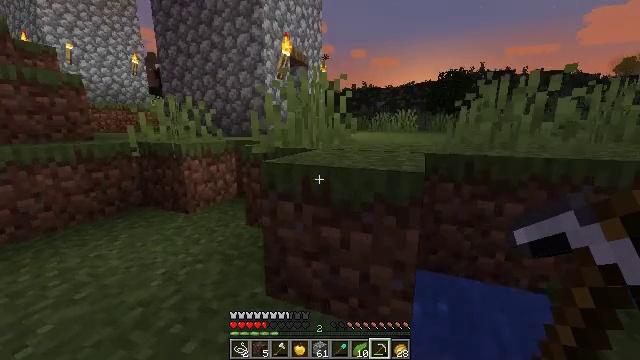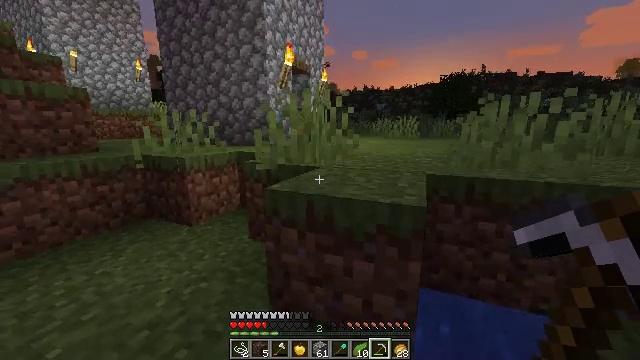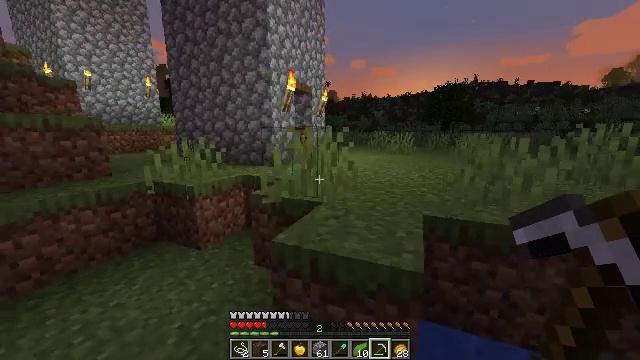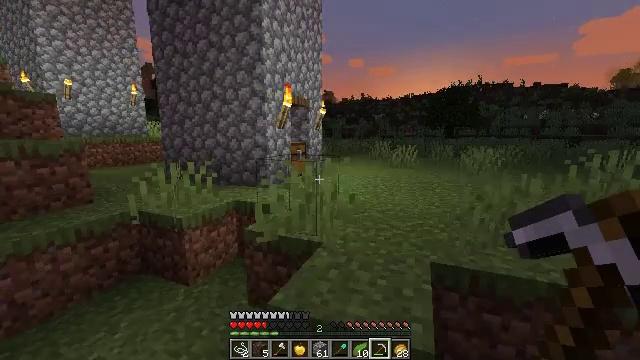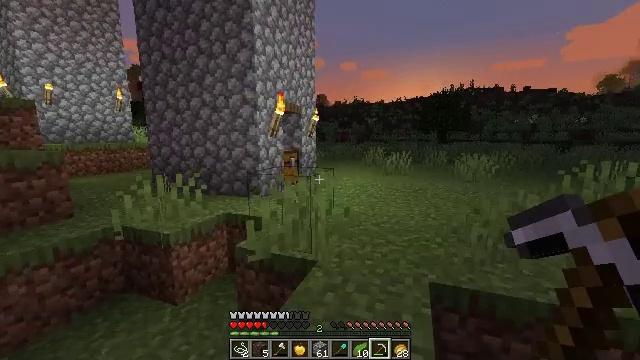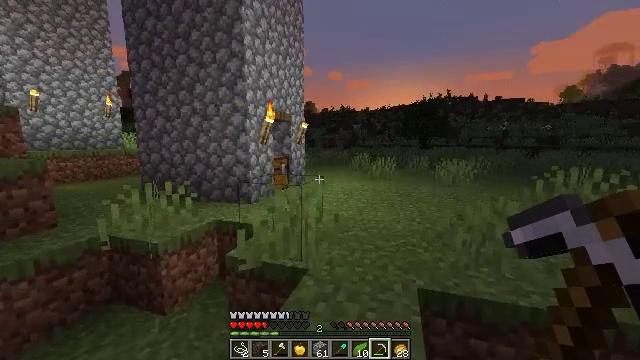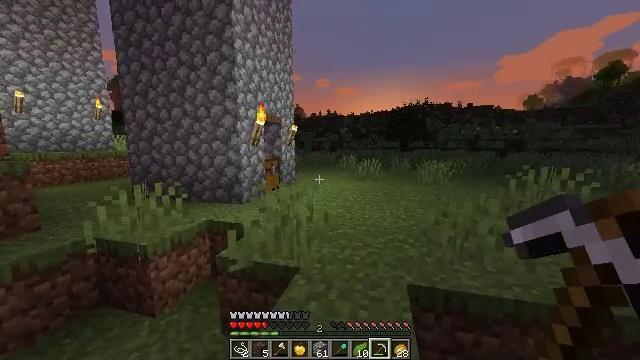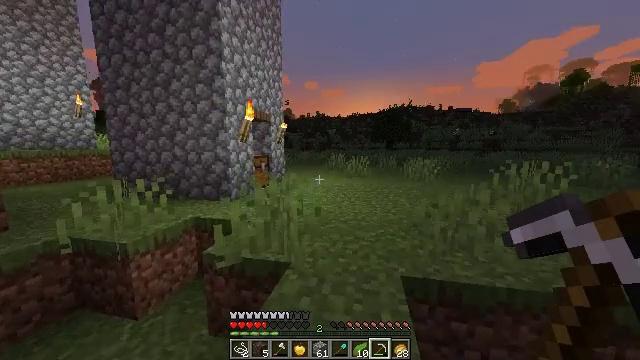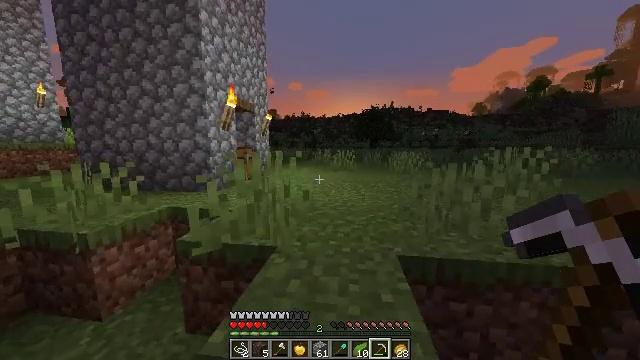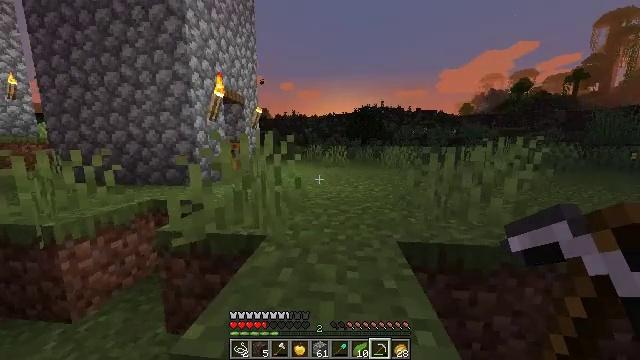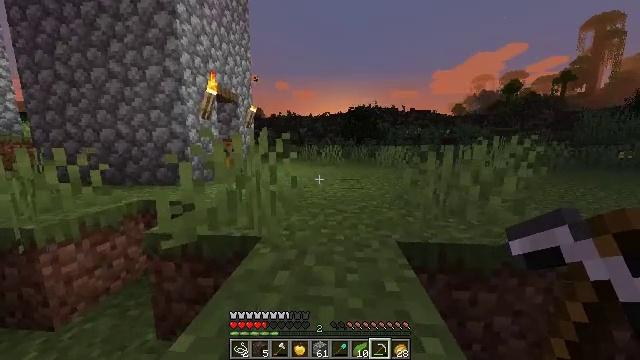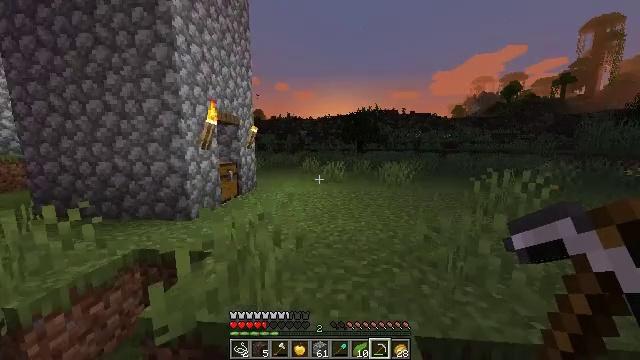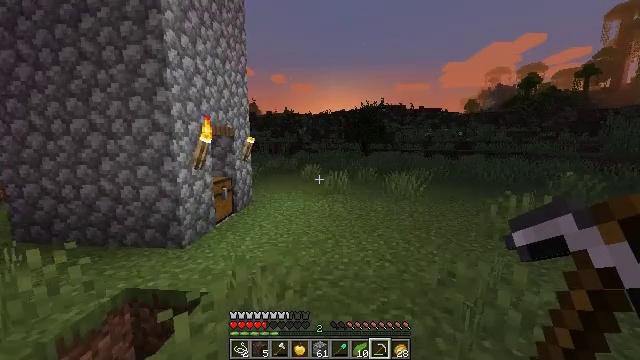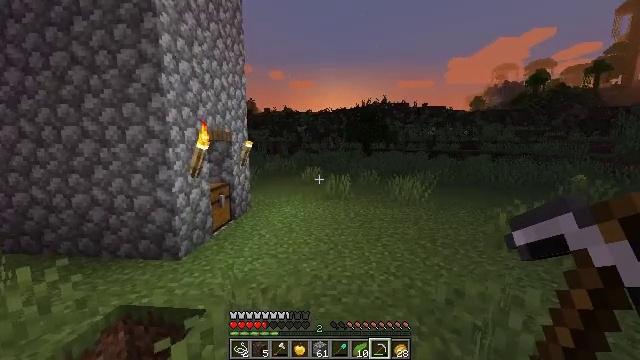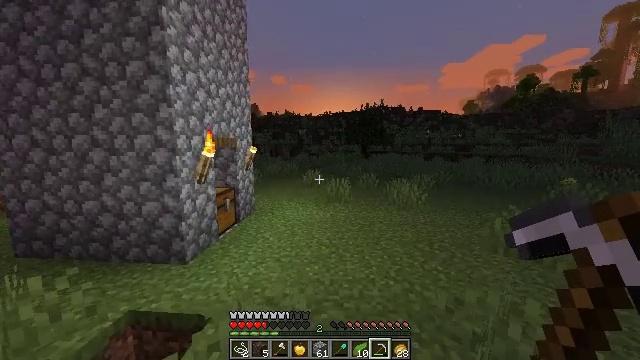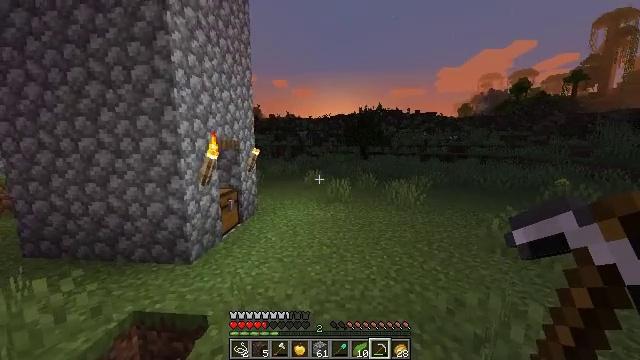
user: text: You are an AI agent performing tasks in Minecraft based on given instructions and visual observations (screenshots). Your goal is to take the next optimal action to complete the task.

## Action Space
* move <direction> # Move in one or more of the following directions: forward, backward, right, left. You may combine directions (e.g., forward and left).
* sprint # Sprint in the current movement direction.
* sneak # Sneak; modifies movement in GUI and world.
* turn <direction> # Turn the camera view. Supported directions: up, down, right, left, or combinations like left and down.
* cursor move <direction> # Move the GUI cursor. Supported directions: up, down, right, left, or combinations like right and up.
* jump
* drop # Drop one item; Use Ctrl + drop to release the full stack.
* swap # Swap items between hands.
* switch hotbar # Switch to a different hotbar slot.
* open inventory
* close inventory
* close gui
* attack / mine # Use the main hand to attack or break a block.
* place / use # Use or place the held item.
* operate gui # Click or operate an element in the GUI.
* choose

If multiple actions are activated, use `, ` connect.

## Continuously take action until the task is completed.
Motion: motion action
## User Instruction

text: Craft a heavy weighted pressure plate.
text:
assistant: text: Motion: move forward, jump
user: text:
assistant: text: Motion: move forward, jump
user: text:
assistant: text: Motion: move forward, sprint, turn up, jump
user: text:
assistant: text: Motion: move forward, sprint, turn right, jump
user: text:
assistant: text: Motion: move forward, sprint, turn right, jump
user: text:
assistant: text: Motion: move forward, sprint, turn right, jump
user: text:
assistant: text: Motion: move forward, turn right, jump
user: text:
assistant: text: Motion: move forward, turn right, jump
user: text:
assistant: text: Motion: move forward, turn right, jump
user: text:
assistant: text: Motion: move forward, sprint, turn right, jump
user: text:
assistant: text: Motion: move forward, sprint, jump
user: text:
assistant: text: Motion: move forward, sprint, jump
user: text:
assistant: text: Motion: move forward, sprint, jump
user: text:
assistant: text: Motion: move forward, jump
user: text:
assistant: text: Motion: move forward, jump
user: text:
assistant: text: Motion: move forward, jump
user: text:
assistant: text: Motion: move forward, jump
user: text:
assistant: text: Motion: move forward, jump
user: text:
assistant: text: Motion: move forward, sprint, jump
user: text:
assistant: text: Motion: move forward, sprint, jump
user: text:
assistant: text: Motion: move forward, sprint, jump
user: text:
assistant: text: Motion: move forward, sprint, turn left, jump
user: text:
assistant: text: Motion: move forward, turn left, jump
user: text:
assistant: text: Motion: move forward, turn left, jump
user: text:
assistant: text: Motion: move forward and move right, turn left and down, jump
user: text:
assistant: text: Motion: move forward and move right, turn left and down, jump
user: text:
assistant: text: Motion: move forward and move right, turn left and down
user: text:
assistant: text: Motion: move forward and move right, turn left and down
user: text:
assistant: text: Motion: move forward and move right, turn left and down
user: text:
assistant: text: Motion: move forward and move right, turn left and down